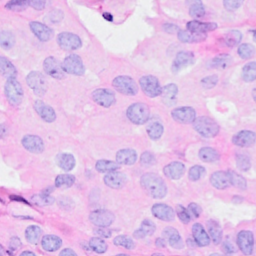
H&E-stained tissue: Breast